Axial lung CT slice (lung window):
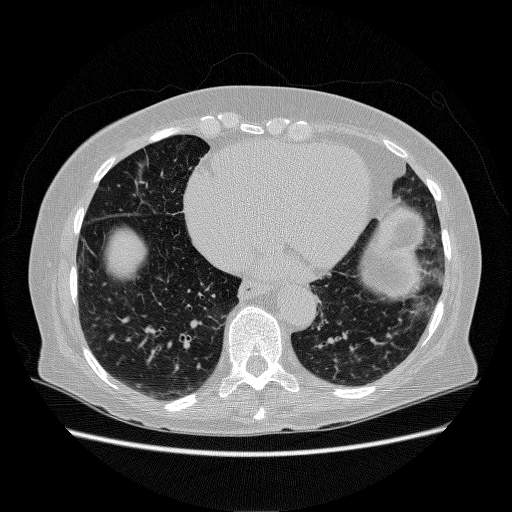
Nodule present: no